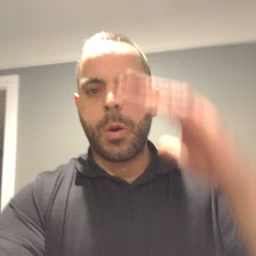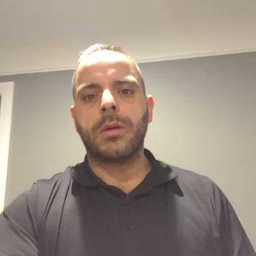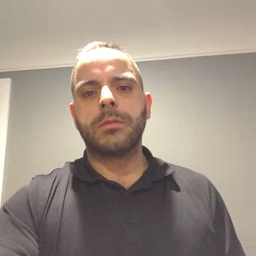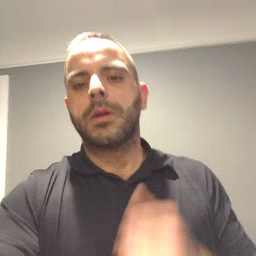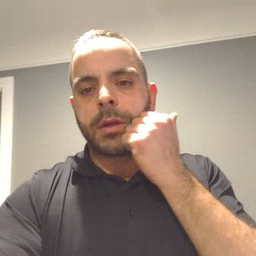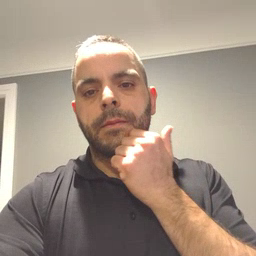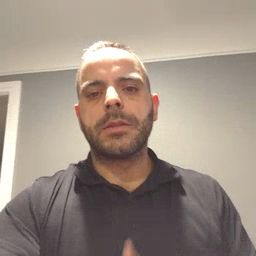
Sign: every